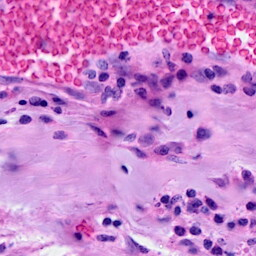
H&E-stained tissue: Breast